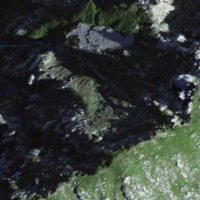
EUNIS habitat code: 50
Species observed at this site:
Draba aizoides